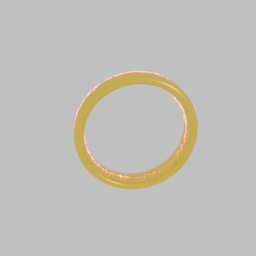
Label: decoration